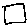
Label: square